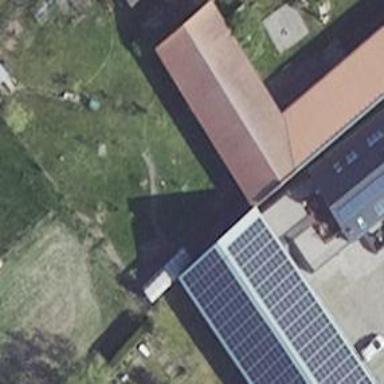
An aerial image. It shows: Rural barn.